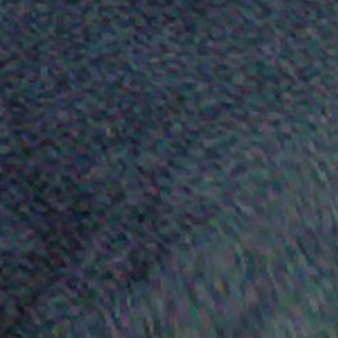
Label: other